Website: home-depot
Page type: payment
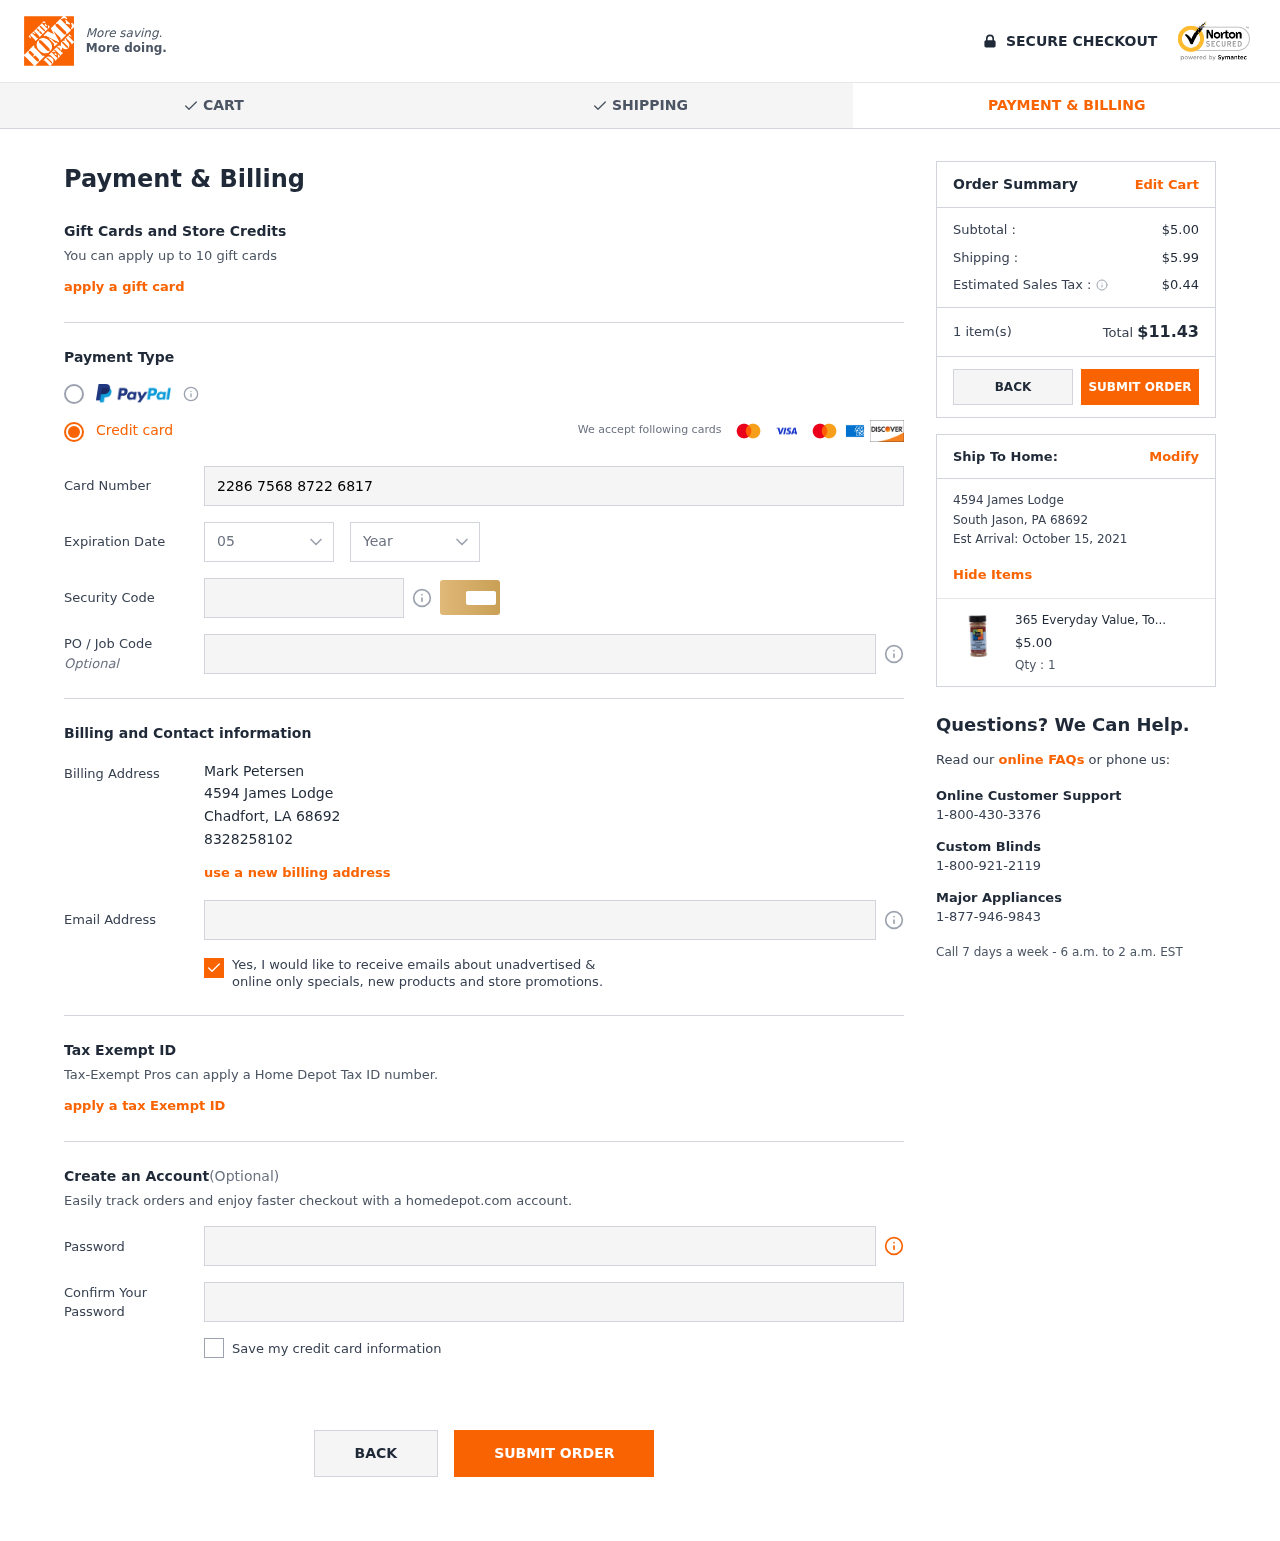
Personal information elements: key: PII_CARD_CVV
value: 864
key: PII_CARD_EXPIRY_MONTH
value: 05
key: PII_CARD_EXPIRY_YEAR
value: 27
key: PII_CARD_NUMBER
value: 2286 7568 8722 6817
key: PII_CITY
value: Chadfort
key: PII_CITY2
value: South Jason
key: PII_EMAIL
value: mpetersen@yahoo.com
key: PII_FULLNAME
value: Mark Petersen
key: PII_PHONE
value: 8328258102
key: PII_POSTCODE
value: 68692
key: PII_POSTCODE2
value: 68692
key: PII_STATE_ABBR
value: LA
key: PII_STATE_ABBR2
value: PA
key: PII_STREET
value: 4594 James Lodge
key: PII_STREET2
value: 4594 James Lodge
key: PII_POSTCODE_FULL
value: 68692
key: PII_POSTCODE_NUMERIC
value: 68692
Product elements: key: PRODUCT1_NAME
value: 365 Everyday Value, Toronto Steak and Chicken Rub, 5 Ounce
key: PRODUCT1_PRICE
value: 5
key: PRODUCT1_QUANTITY
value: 1
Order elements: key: ORDER_SUBTOTAL
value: $5.00
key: ORDER_SHIPPING_COST
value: $5.99
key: ORDER_TAX
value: $0.44
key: ORDER_NUM_ITEMS
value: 1 item(s)
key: ORDER_TOTAL
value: $11.43
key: ORDER_DELIVERY_DATE
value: October 15, 2021